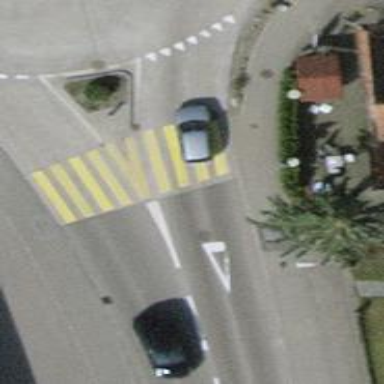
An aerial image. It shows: Uncontrolled zebra crossing on the road.